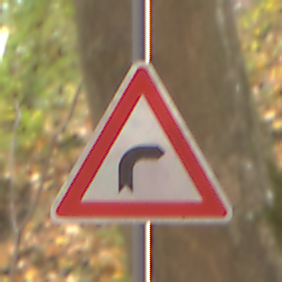
Verkehrszeichen: KurveRechts
Umgebung: Outdoor, Nature
Tageszeit: MorningAfternoon
Wetter: Overcast
Licht: Natural
Jahreszeit: Autumn
Kontrast: LowContrast